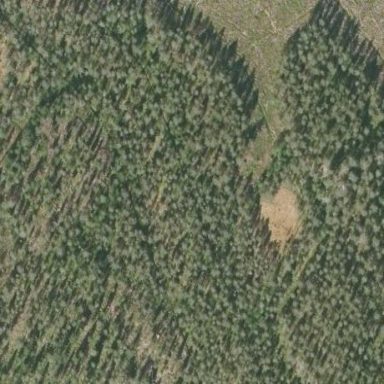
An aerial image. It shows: Woodland with needle-leaved trees.